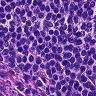
Metastatic tissue present: no